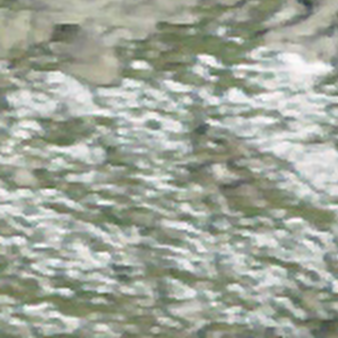
Label: other